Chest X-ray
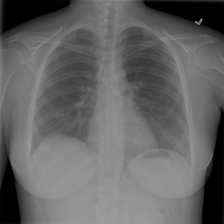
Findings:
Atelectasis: negative
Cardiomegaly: negative
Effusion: negative
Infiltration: negative
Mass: negative
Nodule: negative
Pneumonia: negative
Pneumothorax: negative
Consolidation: negative
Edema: negative
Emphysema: negative
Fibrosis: negative
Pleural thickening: negative
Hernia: negative